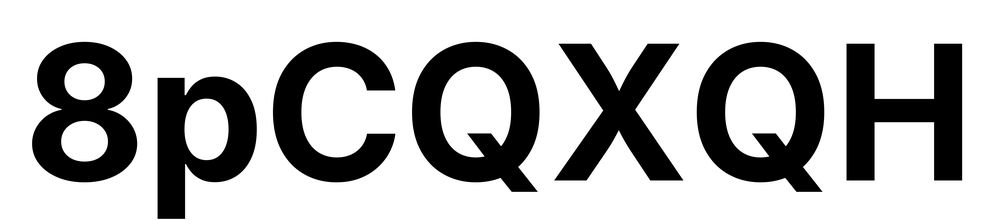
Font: Inter_Bold